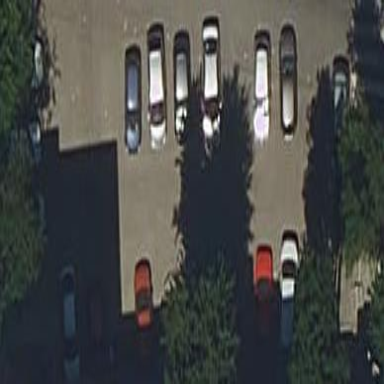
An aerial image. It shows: Parking area with surface.